Question: I built a little Chrome extension that has two buttons that change the content of the webpage depending on the button you click. However, Chrome is automatically focusing on the top button, and putting its blue highlighter around it. See the screenshot:

I assume that Chrome has some sort of default that automatically styles it, and it must focus on the top button. Is there anyway to have Chrome avoid highlighting buttons?
There's nothing to my HTML:
'''
<div id="conservative">
<button id="conservatize">Conserve it!</button>
</div>
<div id="liberal">
<button id="liberalize">Liberate it!</button>
</div>
</body>
'''
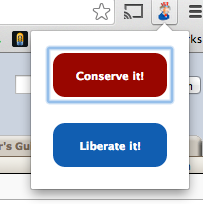
Answer: Try adding the following to your CSS:
'''
*:focus {
outline:none;
}
'''
I found the code in following thread: <URL>.